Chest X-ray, PA view. Patient: 7 years old, sex F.
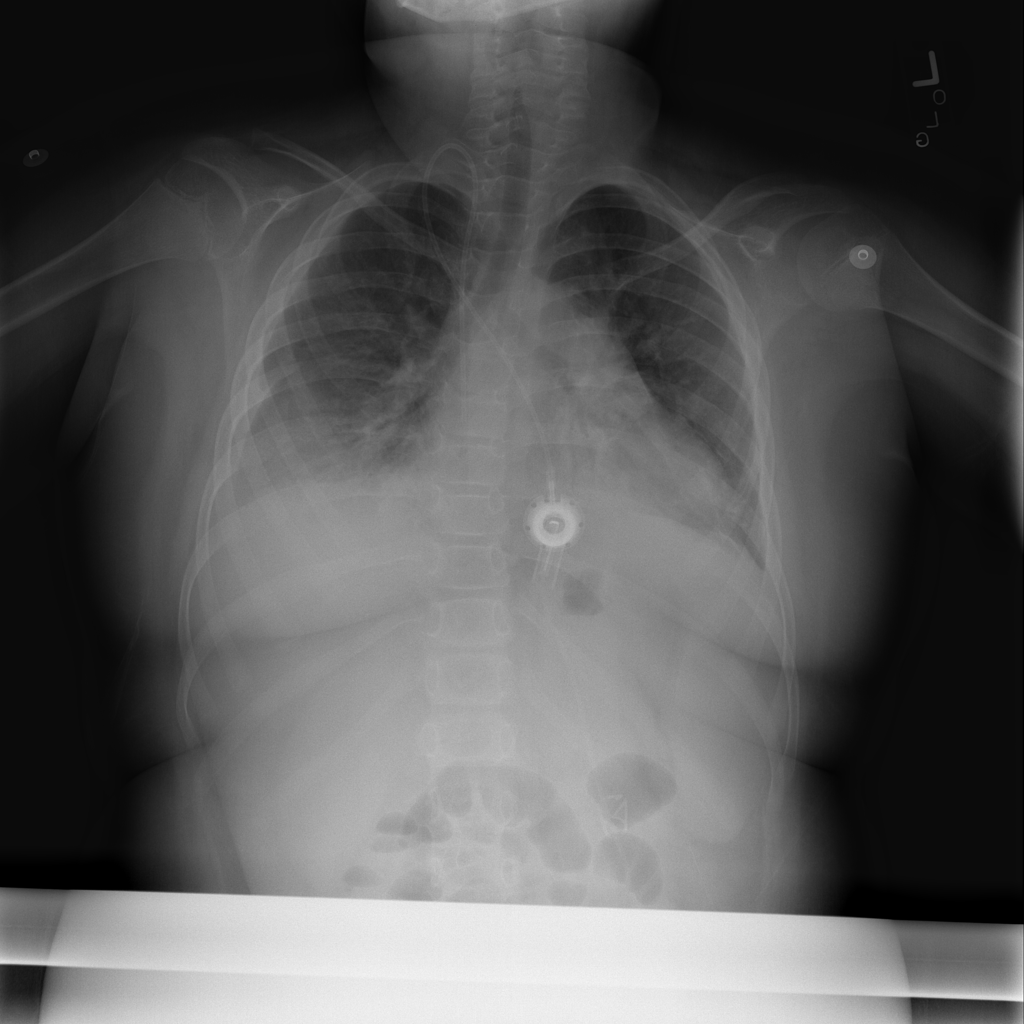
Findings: Effusion